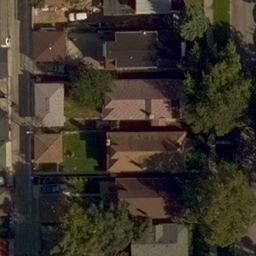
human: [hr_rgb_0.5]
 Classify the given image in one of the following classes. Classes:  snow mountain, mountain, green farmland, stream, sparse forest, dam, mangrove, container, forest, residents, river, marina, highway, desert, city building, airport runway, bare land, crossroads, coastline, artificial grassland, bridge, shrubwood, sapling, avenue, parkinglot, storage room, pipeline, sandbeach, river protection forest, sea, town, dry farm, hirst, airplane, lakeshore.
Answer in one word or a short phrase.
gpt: residents